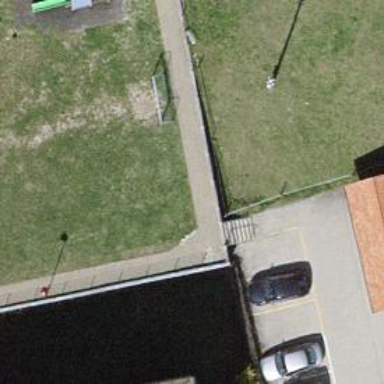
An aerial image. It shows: Footway.